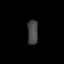
Tissue: prostate
Cell type: B cells
Senescence score: 0.6866
Nuclear area (px): 250
Mean DAPI intensity: 72.66